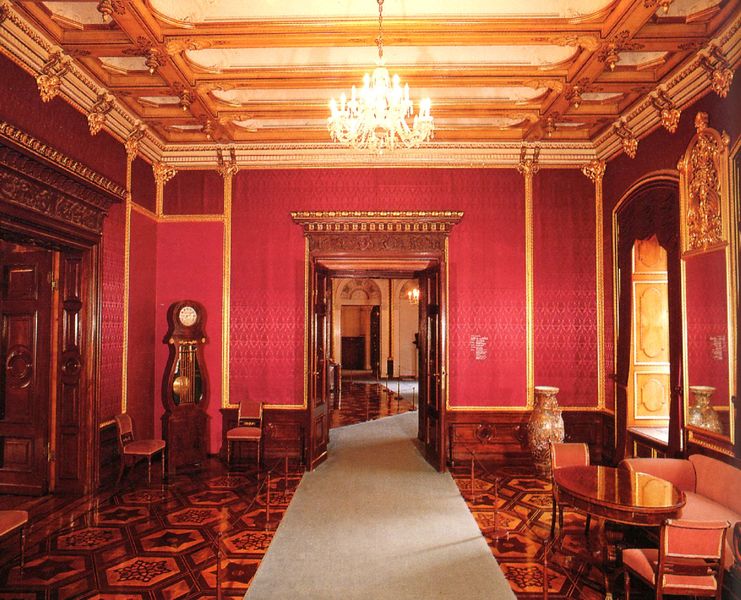
Titel: Schweriner Schloss
Standort: Schwerin, Schloss (EU - D - Mecklenburg-Vorpommern)
Schlagwörter: fenster, stühle, tisch, tür, rot, teppich, bild, innenraum, möbel, spiegel, gold, decke, vase, sofa, türen, parkett, saal, kaiser, könig, bordüre, tapete, glanz, ornamente, uhr, kronleuchter, leuchter, durchgang, läufer, couch, foto, wände, gang, flur, intarsien, standuhr, weinrot, prunk, lackiert, wanduhr, absperrungen, tzüren